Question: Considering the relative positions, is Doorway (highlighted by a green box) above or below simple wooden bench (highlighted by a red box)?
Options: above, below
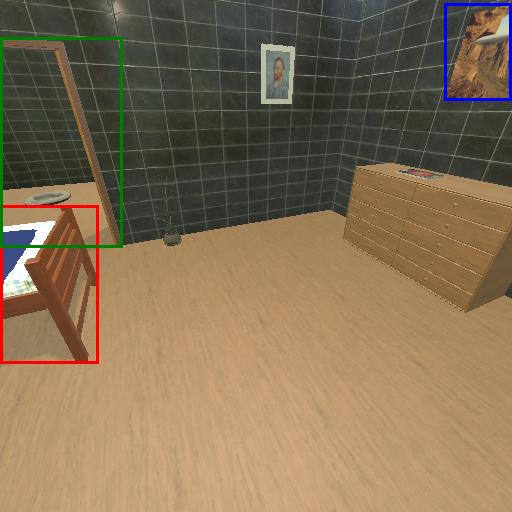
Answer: above